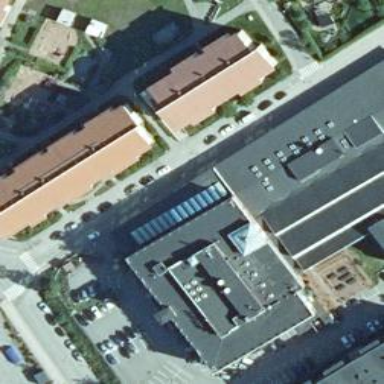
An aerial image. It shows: Asphalt parking lane.